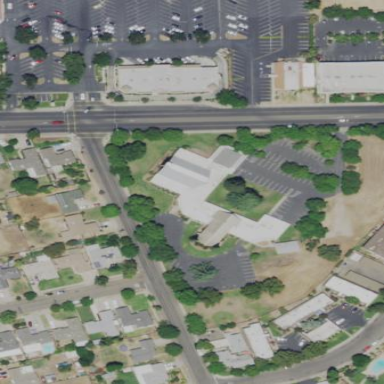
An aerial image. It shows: Public building that serves as place of worship.